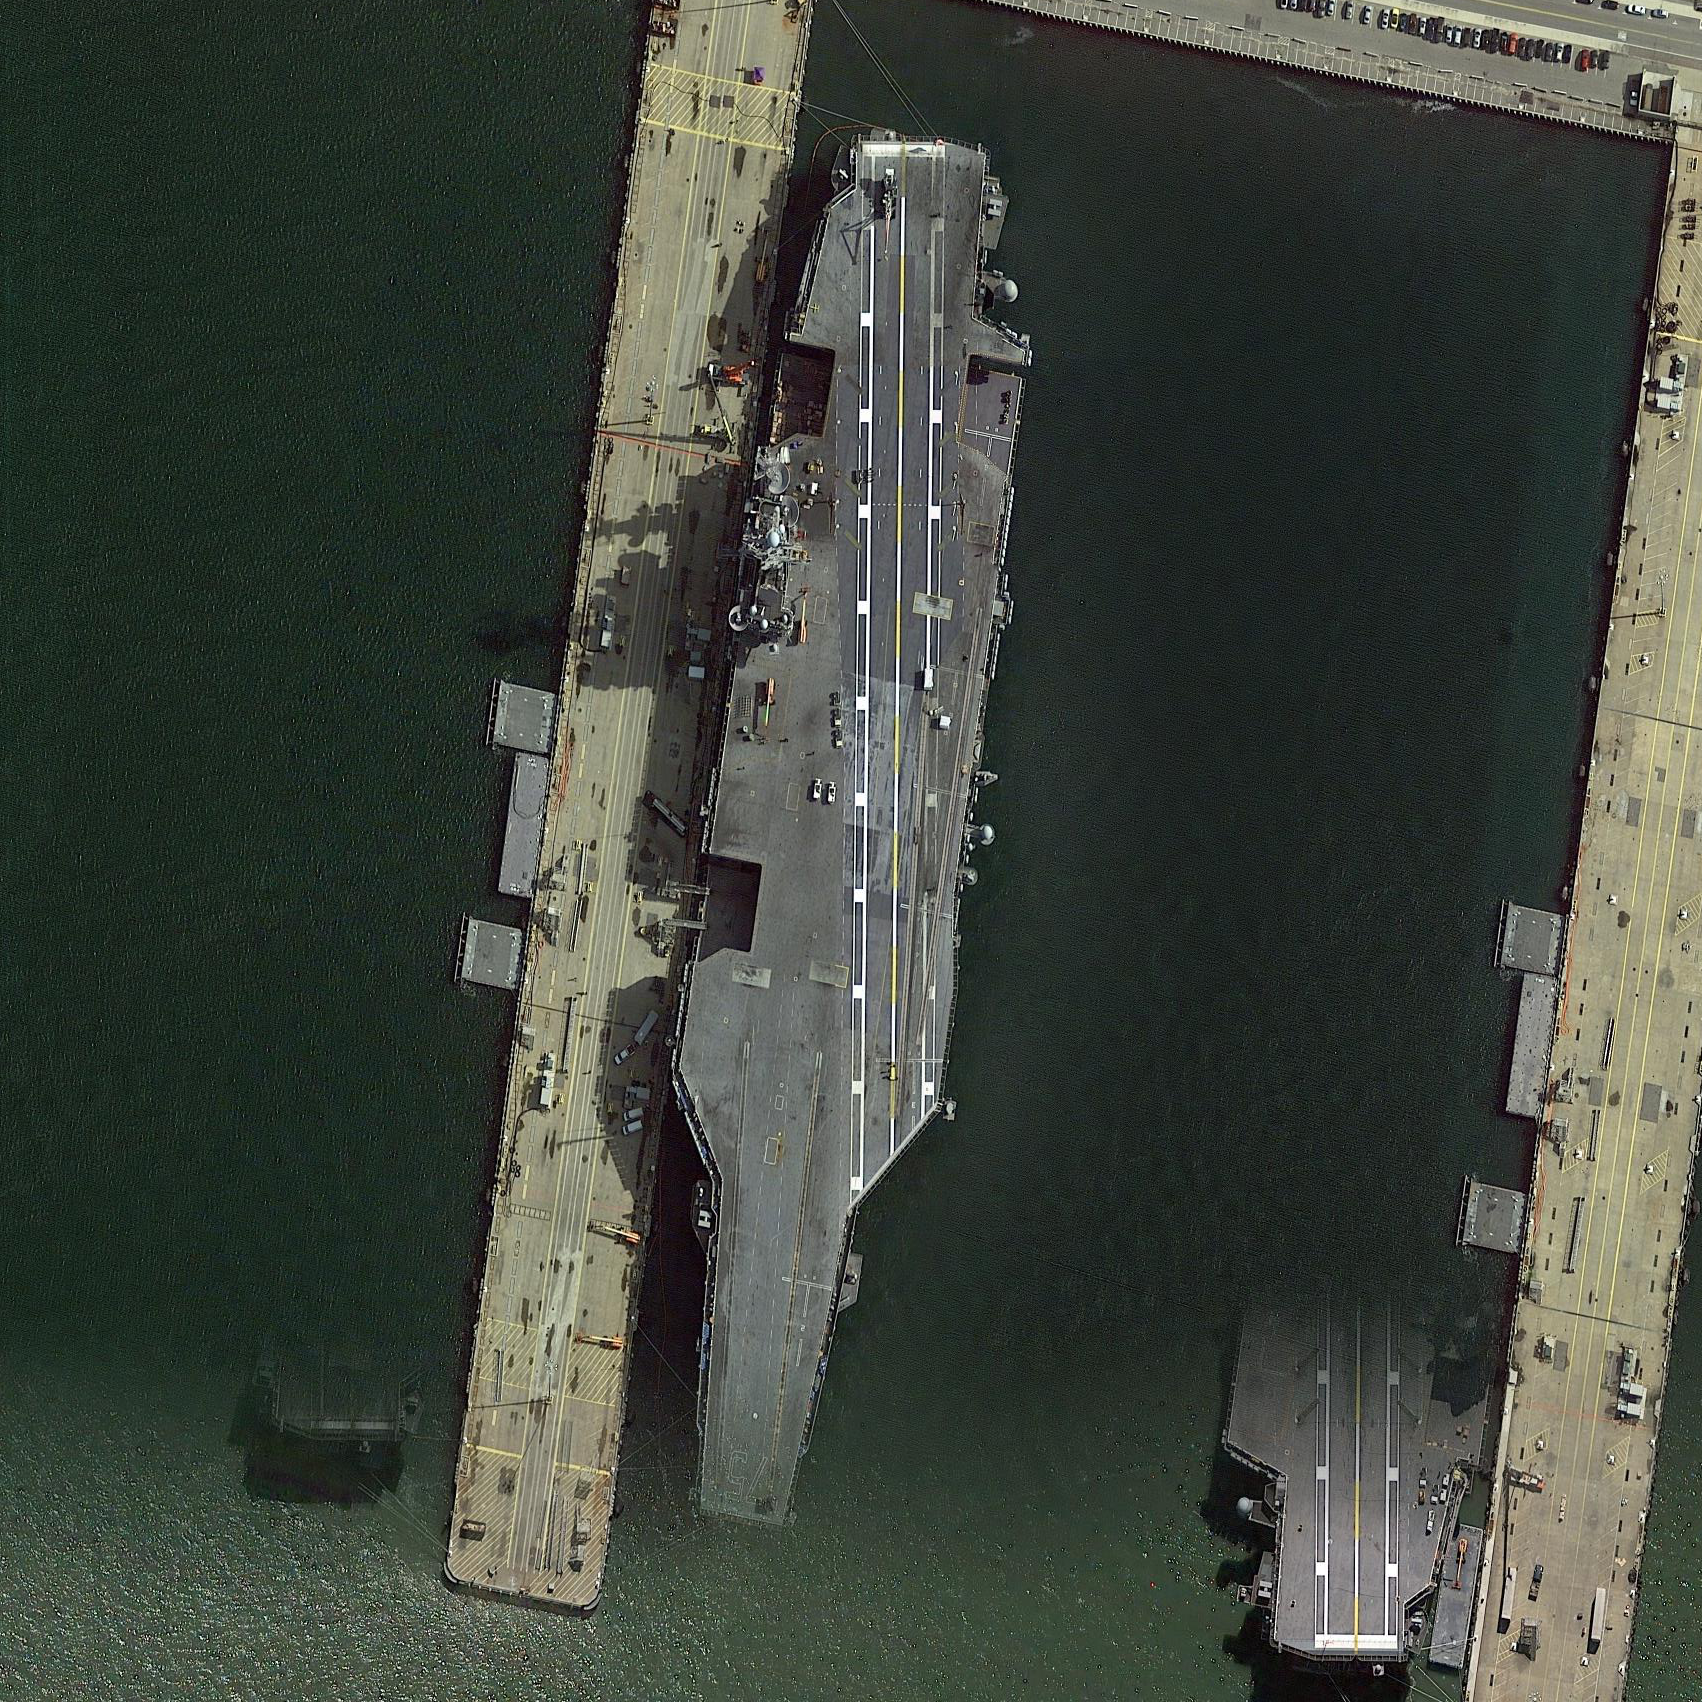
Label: aircraft_carrier